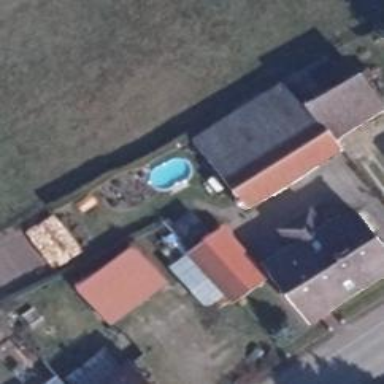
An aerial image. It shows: Swimming pool located in leisure land.